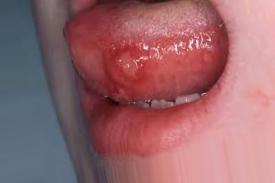
Condition: Mouth Ulcer